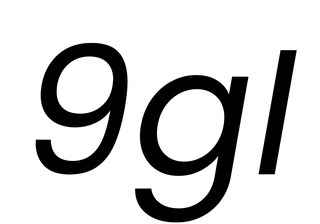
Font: Poppins-Italic